Question: I changed my windows recently from 10 to 7 .. now I am getting this error when I want to open my AVD
(ntel HAXM is required to run this AVD.
/dev/kvm is not found.
Enable VT-x in your BIOS security settings, ensure that your Linux distro has working KVM module.
)
.. the HAXM is also installed... im using a 64 operating system with windows 7 ..
the virtualizationt is enable in BIOS setting.
how can i fix it??

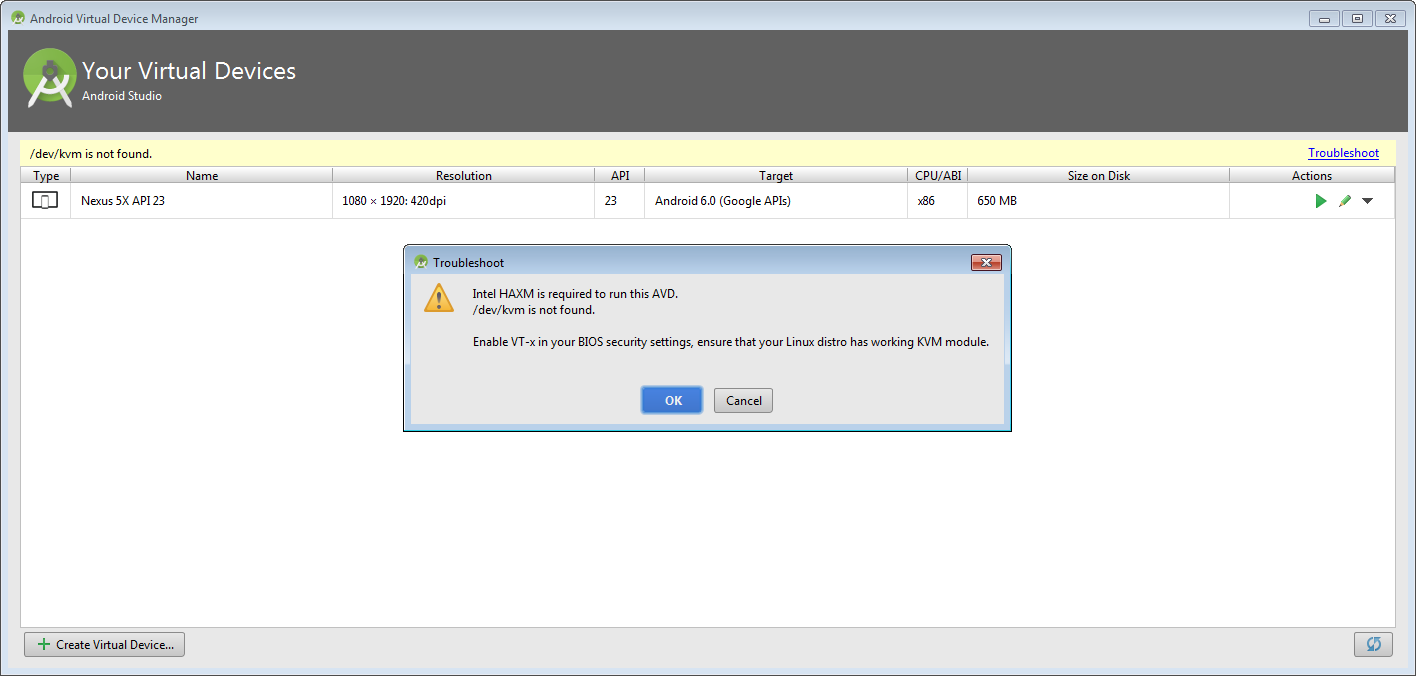
Answer: 1. check whether intel virtualization technology is enabled in bios, if not enable it.
2. Make sure you have installed HAXM, you can check it in your sdk manager.
<URL>
if not, install it and Now go to your SDK directory (C:\users\username\AppData\Local\Android\sdk, generally). In this directory Go to extras > intel > Hardware_Accelerated_Execution_Manager and run the file named "intelhaxm-android.exe".
1. Restart android studio.